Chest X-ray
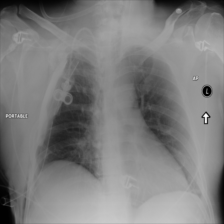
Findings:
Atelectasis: negative
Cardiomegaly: negative
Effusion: negative
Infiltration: negative
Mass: negative
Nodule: negative
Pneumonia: negative
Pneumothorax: negative
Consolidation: negative
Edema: negative
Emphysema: positive
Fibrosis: negative
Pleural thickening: negative
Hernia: negative